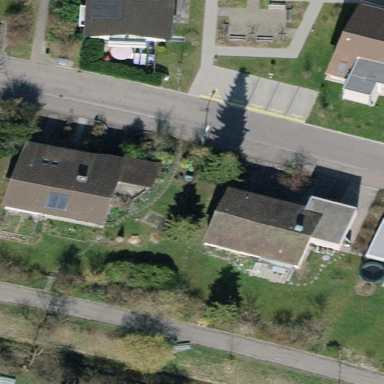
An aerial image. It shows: Detached building with gabled tile roof.